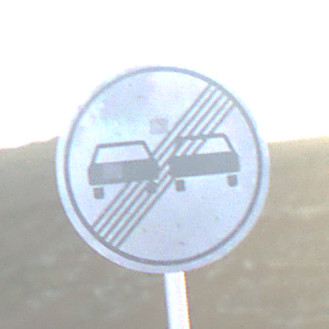
Verkehrszeichen: EndeUeberholverbot
Umgebung: Outdoor, Nature
Tageszeit: SunriseSunset
Wetter: Clear
Licht: Natural
Jahreszeit: NotSpecified
Kontrast: HighContrast